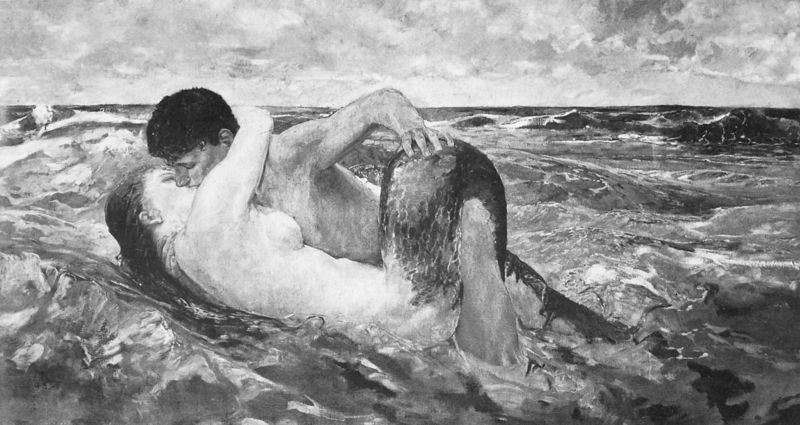
Titel: Sirene, Triton und Nereide
Künstler: Max Klinger
Institution: Florenz, Villa Romana
Schlagwörter: gemälde, hand, himmel, mann, meer, nackt, wasser, weiß, wolken, menschen, see, brust, busen, finger, frau, grau, haar, nase, schwarz, skizze, zeichnung, malerei, arm, arme, augen, lang, mensch, hände, wind, haare, ohren, schuppen, beine, schwanz, bein, gischt, strand, wellen, kuss, küssen, leidenschaft, liebe, umarmung, liegen, nacken, sturm, liegend, ozean, umarmen, schwimmen, schwarzweiß, nixe, fisch, verliebt, meerjungfrau, sirene, verliebte, fischschwanz, undine